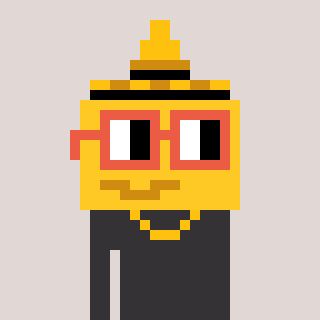
a pixel art character with square orange glasses, a mustard-shaped head and a grayscale-colored body on a warm background